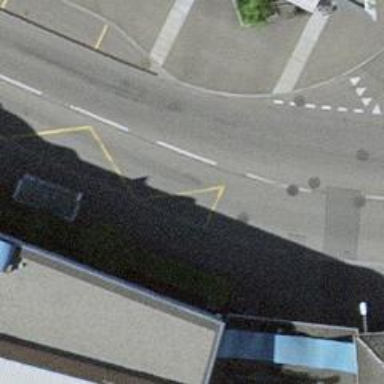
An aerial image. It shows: Bus stop with platform for public transport.